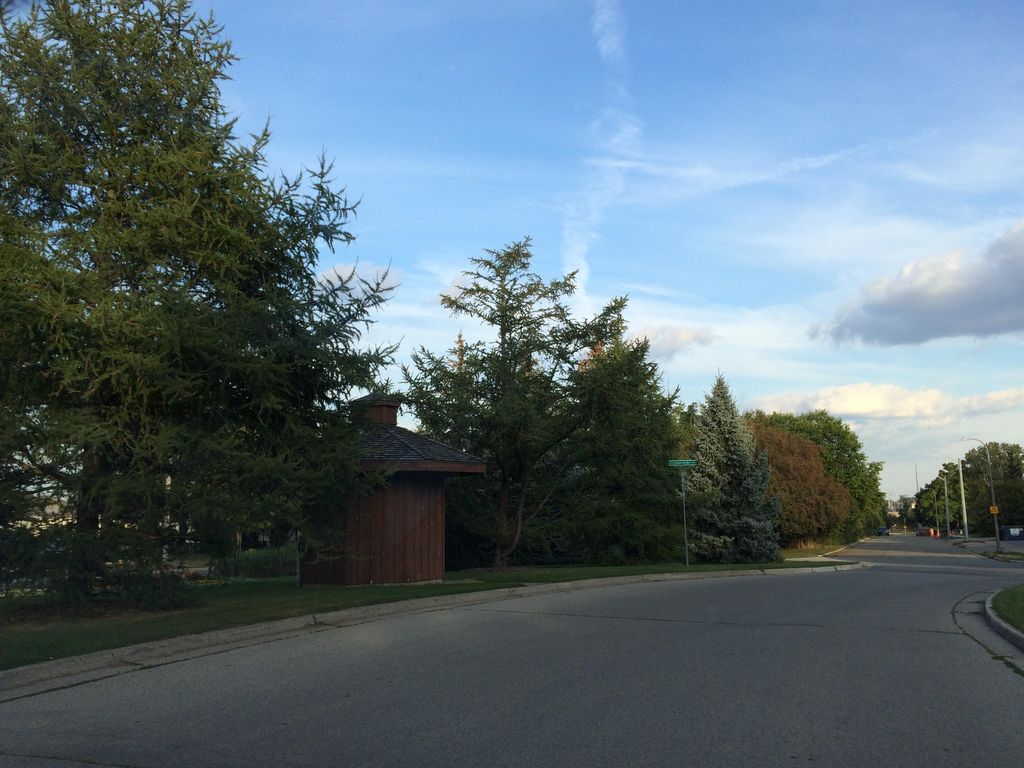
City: kitchener-waterloo